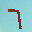
Label: 7